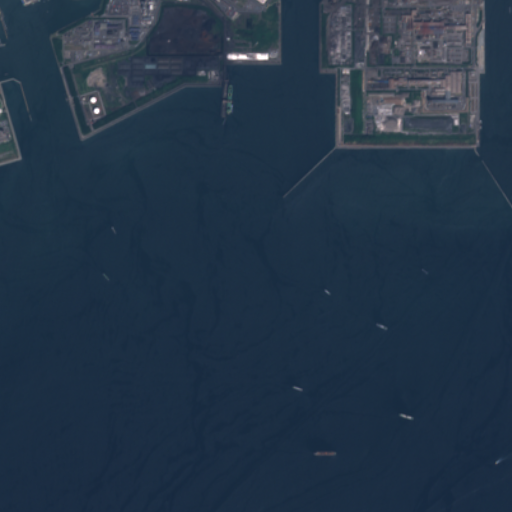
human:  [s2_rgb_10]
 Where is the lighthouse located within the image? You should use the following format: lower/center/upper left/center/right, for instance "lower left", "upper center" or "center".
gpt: The lighthouse is located in the center of the image.
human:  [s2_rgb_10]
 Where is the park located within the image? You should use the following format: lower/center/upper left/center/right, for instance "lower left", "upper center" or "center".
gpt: The park is located in the upper left of the image.
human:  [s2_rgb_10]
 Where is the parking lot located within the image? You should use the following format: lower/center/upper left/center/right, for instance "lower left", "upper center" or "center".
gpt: The parking lot is located in the upper left of the image.
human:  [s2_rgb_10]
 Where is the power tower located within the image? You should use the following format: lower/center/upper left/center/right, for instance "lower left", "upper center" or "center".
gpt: The power tower is located in the upper left of the image.
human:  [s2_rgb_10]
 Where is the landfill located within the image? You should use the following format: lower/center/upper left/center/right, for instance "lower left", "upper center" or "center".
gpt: There is no landfill in the image.